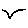
Label: bird